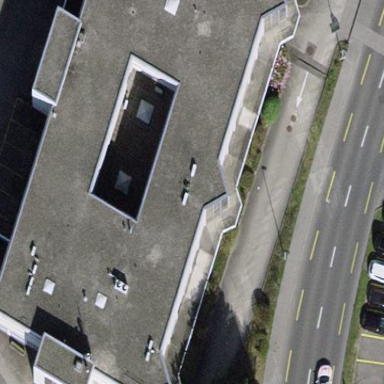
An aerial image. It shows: Office building.